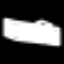
Label: pencil